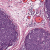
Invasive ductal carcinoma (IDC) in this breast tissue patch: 0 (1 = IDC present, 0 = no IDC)